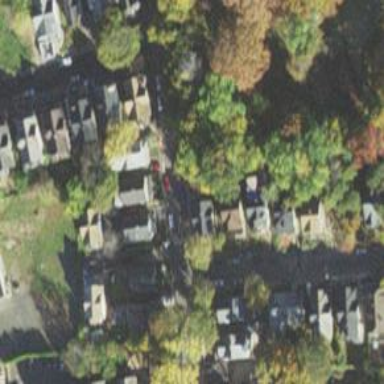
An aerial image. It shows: Neighbourhood with historic district.